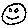
Label: smiley face